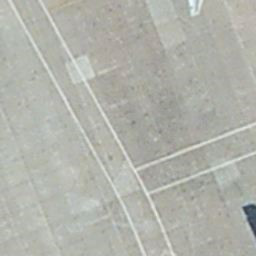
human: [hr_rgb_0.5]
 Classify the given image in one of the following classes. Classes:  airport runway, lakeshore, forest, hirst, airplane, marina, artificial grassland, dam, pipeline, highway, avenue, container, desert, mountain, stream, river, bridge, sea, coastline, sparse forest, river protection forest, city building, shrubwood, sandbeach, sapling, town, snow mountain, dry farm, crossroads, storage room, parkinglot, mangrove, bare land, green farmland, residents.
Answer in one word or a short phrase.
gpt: airport runway